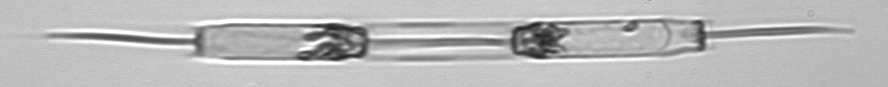
Label: Ditylum_brightwellii